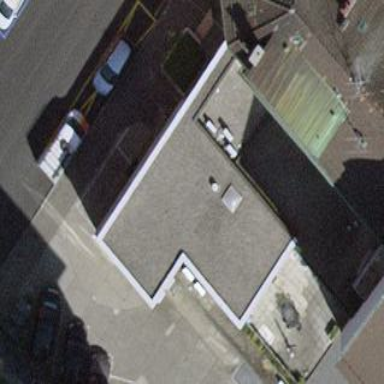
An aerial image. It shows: Office building.